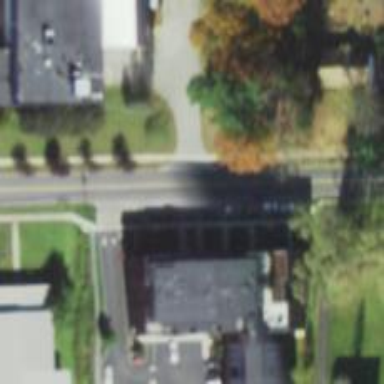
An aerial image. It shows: Unmarked crossing on the road.